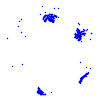
Particle: pion